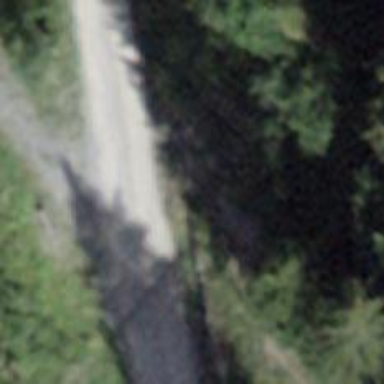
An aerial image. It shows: Gravel track with track type of grade3.